Question: My Android project consist of 3 'build.gradle' files:
Projects 'build.gradle':
'''
// Top-level build file where you can add configuration options common to all sub-projects/modules.
buildscript {
repositories {
// mavenLocal()
jcenter()
}
dependencies {
// classpath 'com.android.tools.build:gradle:1.1.0'
classpath 'com.android.tools.build:gradle:1.1.3'
}
}
allprojects {
repositories {
jcenter()
}
}
'''
MYAPP 'build.gradle'
'''
apply plugin: 'com.android.library'
android {
dexOptions {
preDexLibraries = false
}
compileSdkVersion 17
buildToolsVersion "21.1.1"
defaultConfig {
minSdkVersion 8
targetSdkVersion 17
}
buildTypes {
release {
minifyEnabled false
proguardFiles getDefaultProguardFile('proguard-android.txt'), 'proguard-rules.txt'
}
}
}
dependencies {
compile 'com.android.support:support-v4:18.0.0'
compile files('libs/CWAC-AdapterWrapper.jar')
}
'''
and Facebook SDK:
'''
apply plugin: 'com.android.library'
android {
dexOptions {
preDexLibraries = false
}
compileSdkVersion 8
buildToolsVersion "21.1.1"
defaultConfig {
minSdkVersion 8
targetSdkVersion 8
}
buildTypes {
release {
minifyEnabled false
proguardFiles getDefaultProguardFile('proguard-android.txt'), 'proguard-rules.txt'
}
} }
dependencies {
compile 'com.android.support:support-v4:18.0.0'
}
'''
I am able to build the project but not to run it. The exception is:
'''
> Note: Some input files use or override a deprecated API. Note:
> Recompile with -Xlint:deprecation for details. Note: Some input files
> use unchecked or unsafe operations. Note: Recompile with
> -Xlint:unchecked for details. :awakenings:dexDebug UNEXPECTED TOP-LEVEL EXCEPTION: java.lang.IllegalArgumentException: already
> added: Ledu/mit/mobile/android/imagecache/DiskCache$1; at
> com.android.dx.dex.file.ClassDefsSection.add(ClassDefsSection.java:122)
> at com.android.dx.dex.file.DexFile.add(DexFile.java:161) at
> com.android.dx.command.dexer.Main.processClass(Main.java:732) at
> com.android.dx.command.dexer.Main.processFileBytes(Main.java:673) at
> com.android.dx.command.dexer.Main.access$300(Main.java:82) at
> com.android.dx.command.dexer.Main$1.processFileBytes(Main.java:602)
> at
> com.android.dx.cf.direct.ClassPathOpener.processArchive(ClassPathOpener.java:284)
> at
> com.android.dx.cf.direct.ClassPathOpener.processOne(ClassPathOpener.java:166)
> at
> com.android.dx.cf.direct.ClassPathOpener.process(ClassPathOpener.java:144)
> at com.android.dx.command.dexer.Main.processOne(Main.java:632) at
> com.android.dx.command.dexer.Main.processAllFiles(Main.java:510) at
> com.android.dx.command.dexer.Main.runMonoDex(Main.java:279) at
> com.android.dx.command.dexer.Main.run(Main.java:245) at
> com.android.dx.command.dexer.Main.main(Main.java:214) at
> com.android.dx.command.Main.main(Main.java:106) UNEXPECTED TOP-LEVEL
> EXCEPTION: java.lang.IllegalArgumentException: already added:
> Lcom/facebook/AccessToken$1; at
> com.android.dx.dex.file.ClassDefsSection.add(ClassDefsSection.java:122)
> at com.android.dx.dex.file.DexFile.add(DexFile.java:161) at
> com.android.dx.command.dexer.Main.processClass(Main.java:732) at
> com.android.dx.command.dexer.Main.processFileBytes(Main.java:673) at
> com.android.dx.command.dexer.Main.access$300(Main.java:82) at
> com.android.dx.command.dexer.Main$1.processFileBytes(Main.java:602)
> at
> com.android.dx.cf.direct.ClassPathOpener.processArchive(ClassPathOpener.java:284)
> at
> com.android.dx.cf.direct.ClassPathOpener.processOne(ClassPathOpener.java:166)
> at
> com.android.dx.cf.direct.ClassPathOpener.process(ClassPathOpener.java:144)
> at com.android.dx.command.dexer.Main.processOne(Main.java:632) at
> com.android.dx.command.dexer.Main.processAllFiles(Main.java:510) at
> com.android.dx.command.dexer.Main.runMonoDex(Main.java:279) at
> com.android.dx.command.dexer.Main.run(Main.java:245) at
> com.android.dx.command.dexer.Main.main(Main.java:214) at
> com.android.dx.command.Main.main(Main.java:106) 2 errors; aborting
> Error:Execution failed for task ':awakenings:dexDebug'.
> > com.android.ide.common.process.ProcessException: org.gradle.process.internal.ExecException: Process 'command
> 'C:\Program Files\Java\jdk1.8.0_20in\java.exe'' finished with
> non-zero exit value 1
'''
Something is duplicated but I don't know what. Have you got any ideas why it does not run?
The problem seems to be that first 2 modules are included TWICE in my DEX
> settings.gradle include ':androidImageCachemaster' include
':facebookSDK'
and then
> ,,dependencies {
compile project(':facebookSDK')
compile project(':androidImageCachemaster')
Here is the screen shot

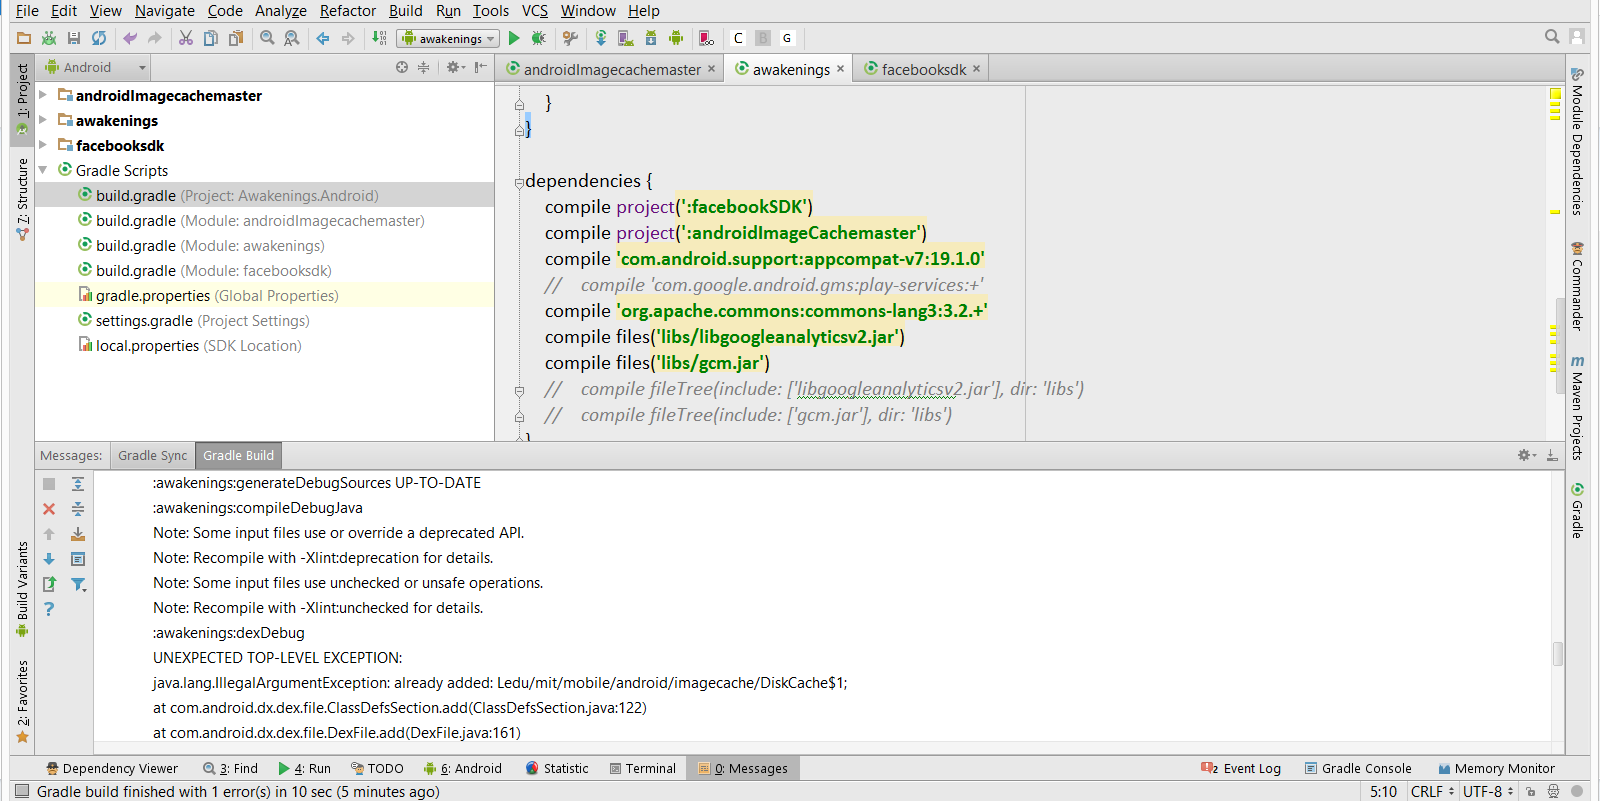
Answer: The answer to the problem was this:
My project included these 2 modules twice:
'androidImageCachemaster'
'facebookSDK'
after I removed references from the project everything run smooth.